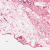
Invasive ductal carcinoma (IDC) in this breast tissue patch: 0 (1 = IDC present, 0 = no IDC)